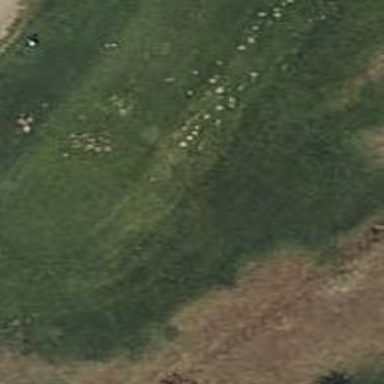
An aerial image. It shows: Grassy area designated as golf tee.